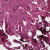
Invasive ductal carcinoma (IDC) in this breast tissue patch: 0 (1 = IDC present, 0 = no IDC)